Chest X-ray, AP view. Patient: 36 years old, sex M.
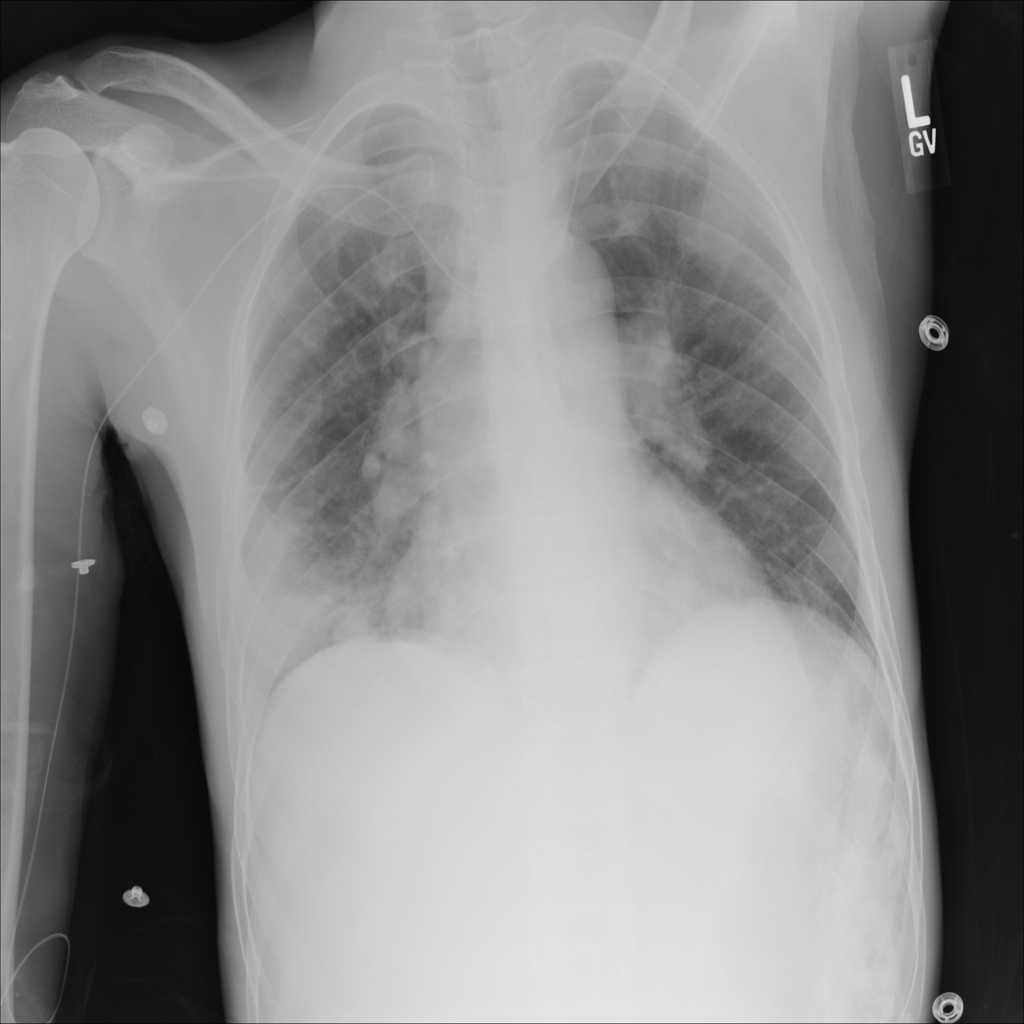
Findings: No Finding